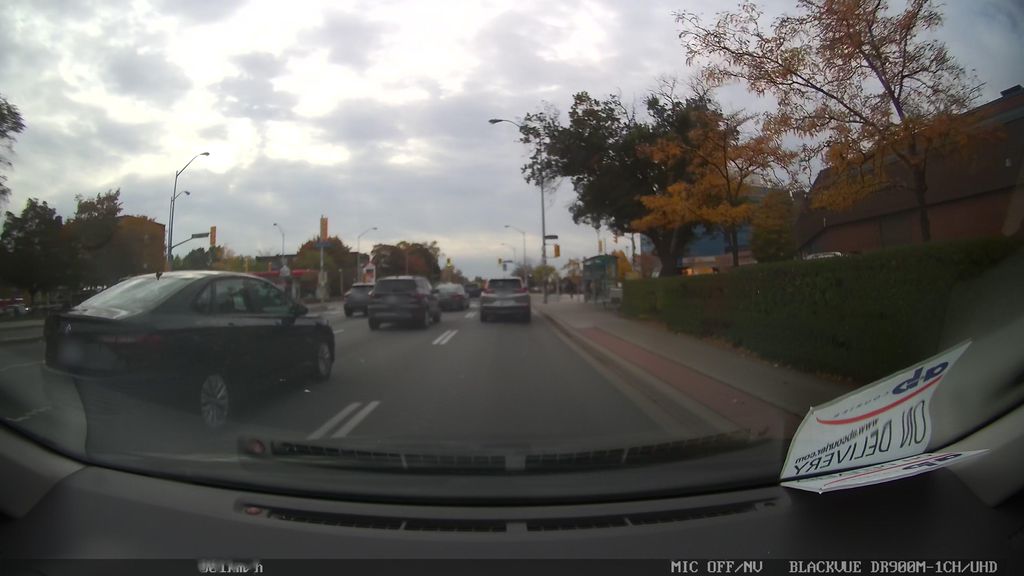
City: toronto